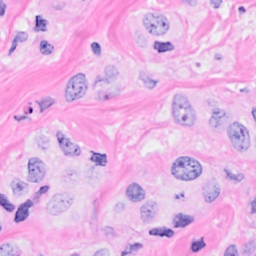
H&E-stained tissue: Breast